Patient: sex F, age 68
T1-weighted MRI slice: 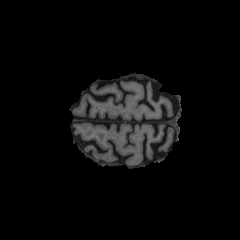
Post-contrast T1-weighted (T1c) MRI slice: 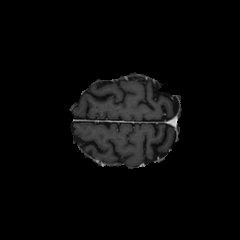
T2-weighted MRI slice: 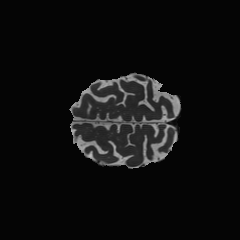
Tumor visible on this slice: no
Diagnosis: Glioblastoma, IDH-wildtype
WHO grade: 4